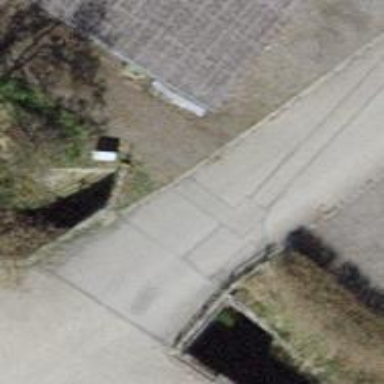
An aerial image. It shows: Residential road with bridge crossing over service alley.